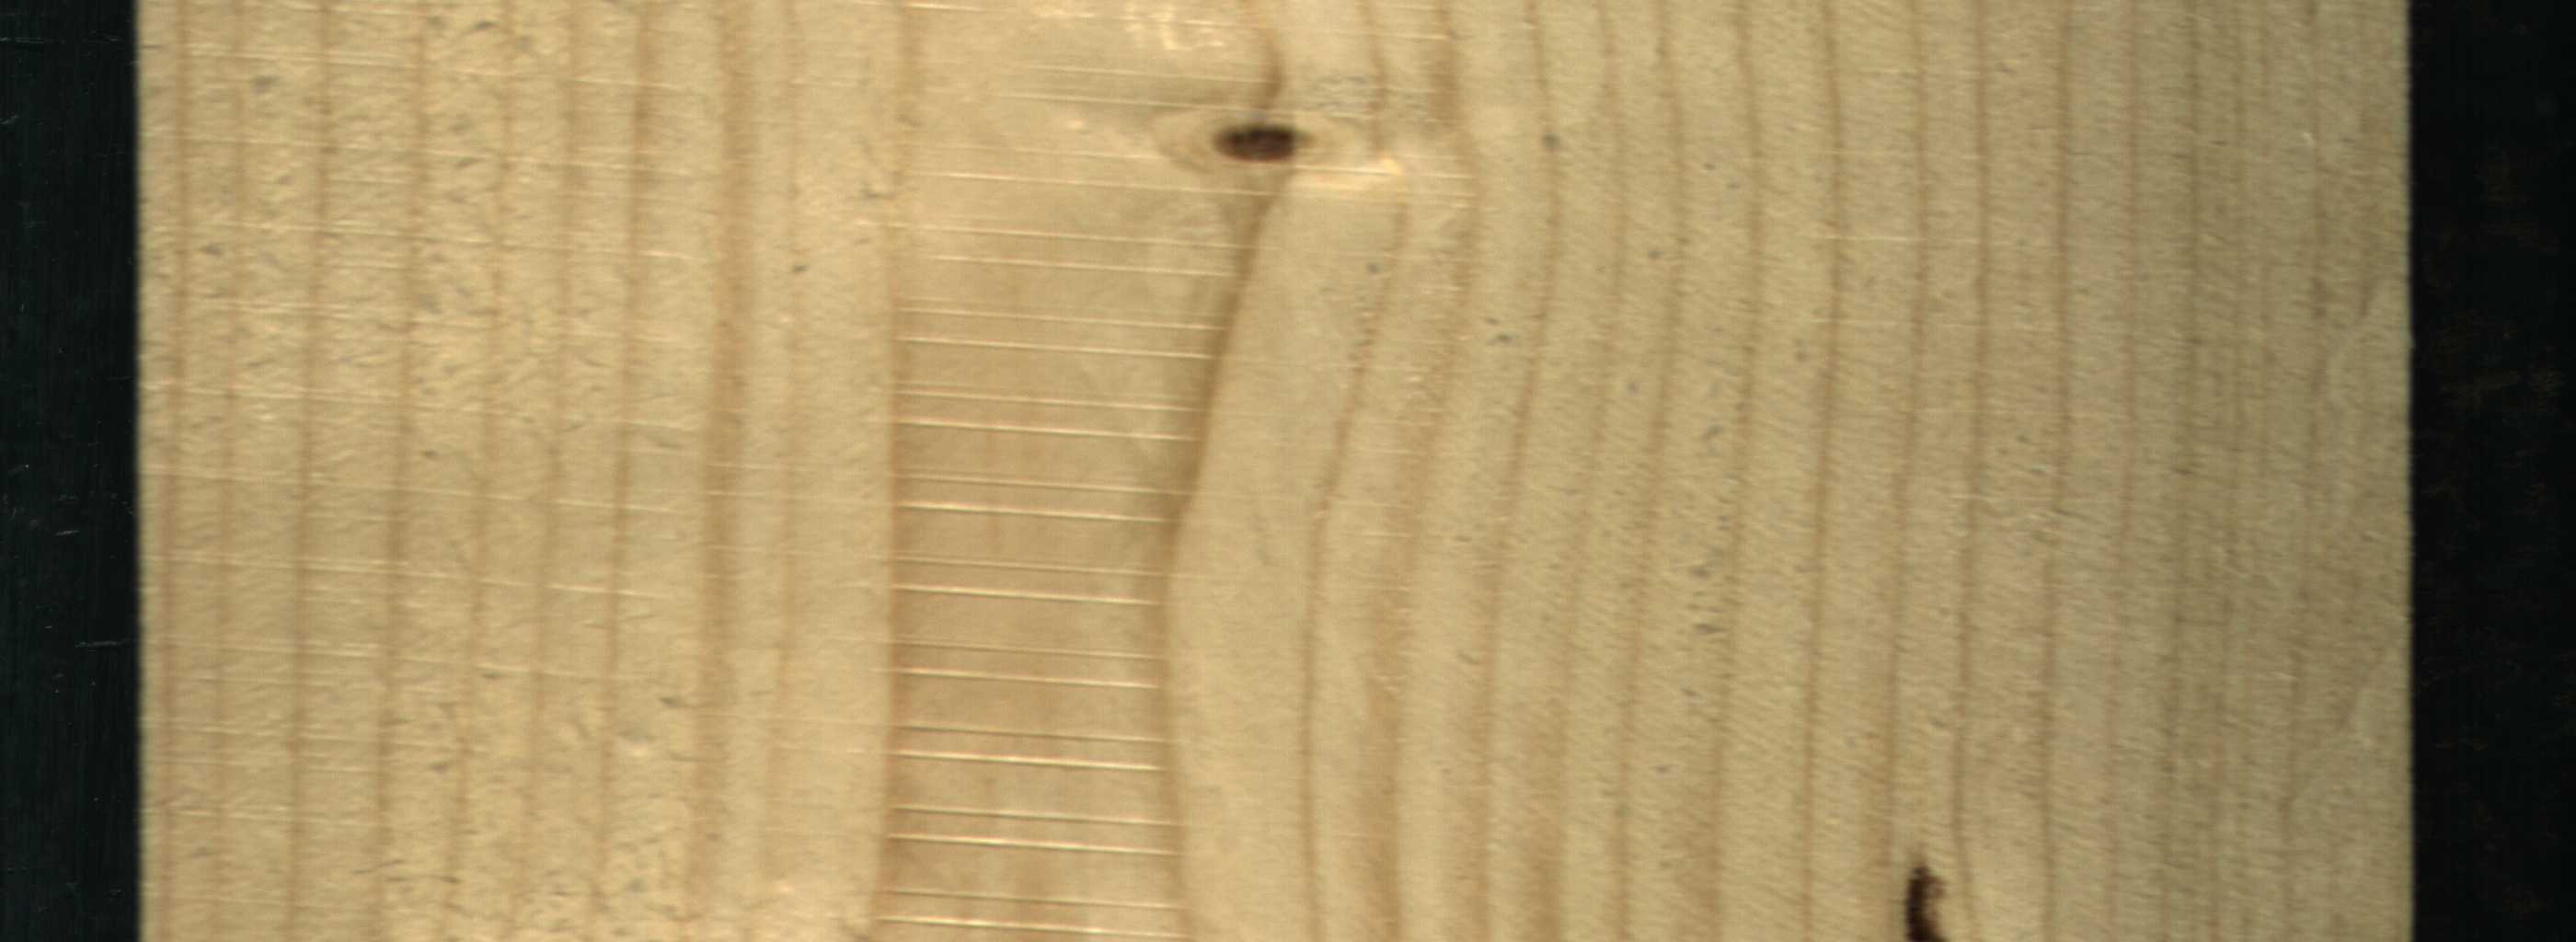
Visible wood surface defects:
resin
Dead_Knot